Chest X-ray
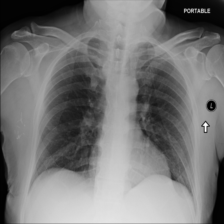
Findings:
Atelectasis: negative
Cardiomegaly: negative
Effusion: negative
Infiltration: negative
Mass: negative
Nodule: negative
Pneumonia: negative
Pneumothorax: negative
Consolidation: negative
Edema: negative
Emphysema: negative
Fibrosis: negative
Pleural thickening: negative
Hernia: negative